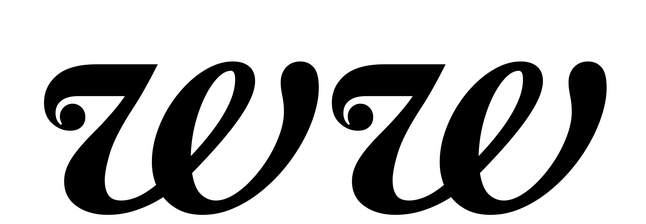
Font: LibreCaslonText-Italic_Bold_Italic